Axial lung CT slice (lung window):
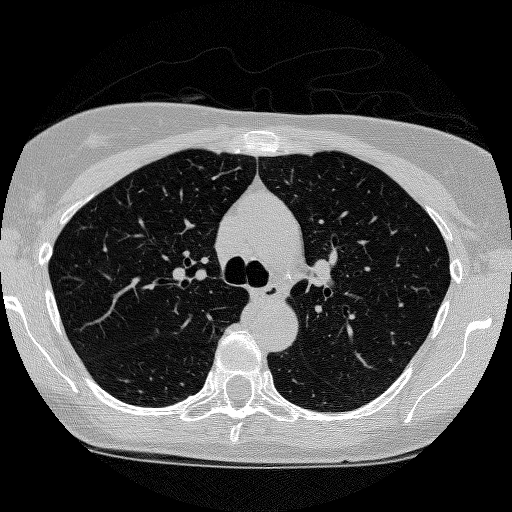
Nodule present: no